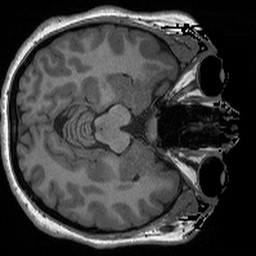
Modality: T1w
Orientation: axial
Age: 35
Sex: female